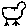
Label: bird